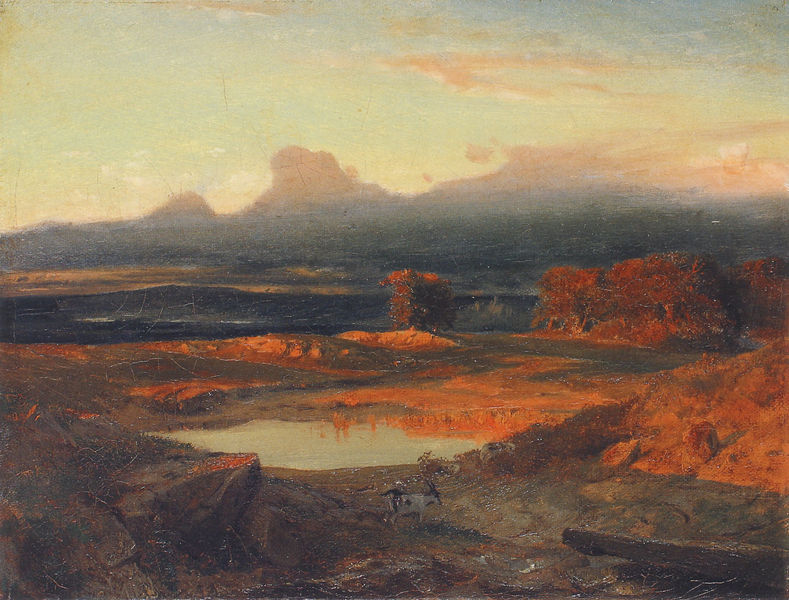
Titel: Landschaft bei Sonnenuntergang
Künstler: Arnold Böcklin
Institution: Basel, Kunstmuseum
Schlagwörter: baum, berg, blau, felsen, gemälde, himmel, schatten, wasser, wolken, bäume, gelb, impressionismus, landschaft, see, teich, abend, braun, frau, holz, licht, orange, schwarz, blick, gras, rot, tier, malerei, alt, stein, bild, spiegel, öl, baumstamm, dämmerung, ebene, feld, hügel, morgen, natur, sonnenaufgang, spiegelung, stamm, busch, büsche, sonne, ruhe, warm, berge, fels, gebirge, sonnenuntergang, kuh, stille, reflexe, abendrot, tümpel, rötlich, balu, hörner, westen, ochse, ziege, baumstumpf, überblick, prärie, gazelle, monument valley, glutrot